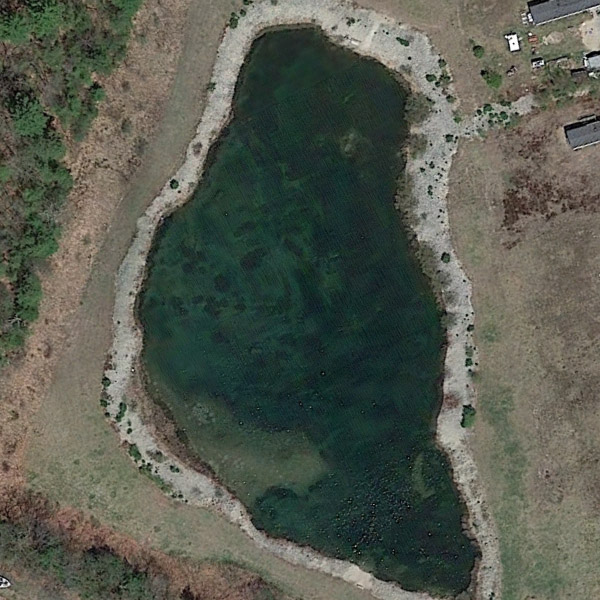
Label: Pond